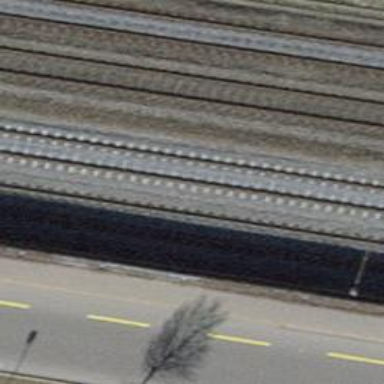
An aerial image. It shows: Railway with electrified contact lines.